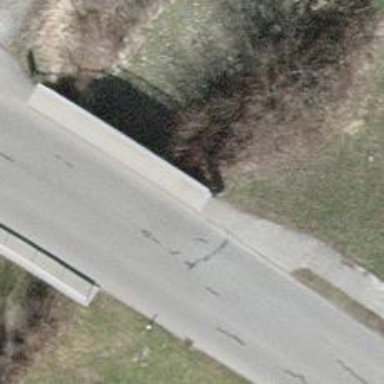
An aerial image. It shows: Concrete cycleway bridge.